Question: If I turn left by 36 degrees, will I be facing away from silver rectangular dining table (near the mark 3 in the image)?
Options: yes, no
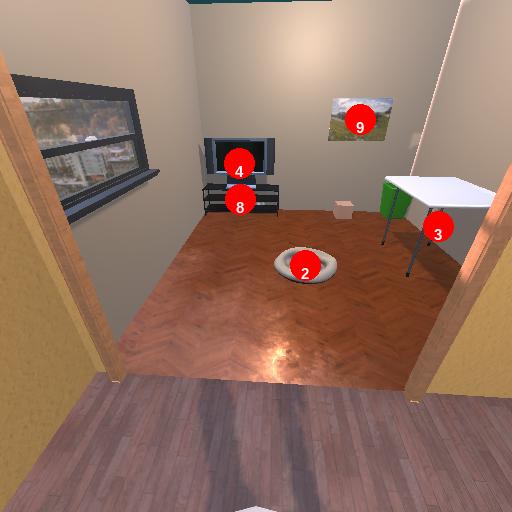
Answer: yes